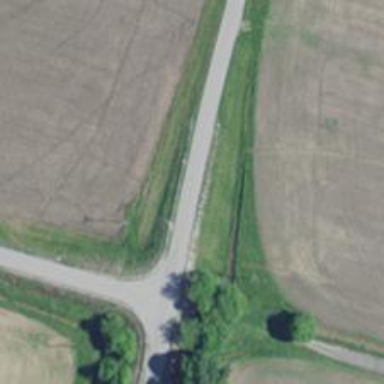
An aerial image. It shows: Unclassified road.